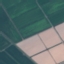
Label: AnnualCrop